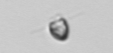
Label: Pyramimonas